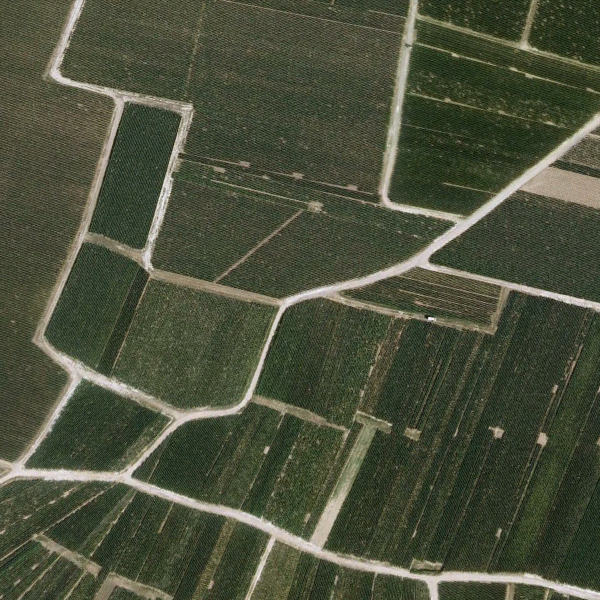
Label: Farmland